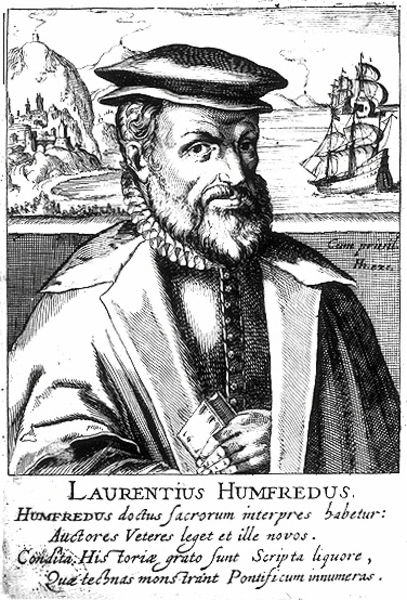
Titel: Bildnis des Laurentius Humphrey
Künstler: Hendrik (d.Ä.) Hondius
Institution: (Seriendruck)
Schlagwörter: berg, dunkel, felsen, hand, himmel, mann, meer, schatten, umhang, wasser, landschaft, see, stadt, ufer, finger, frankreich, grau, hell, hintergrund, hut, licht, mund, nase, ohr, schwarz, stirn, weiss, zeichnung, blick, bart, jacke, kappe, wand, augen, falten, kragen, rahmen, rembrandt, spitze, vollbart, ärmel, bild, bildnis, halskrause, herr, portrait, porträt, signatur, horizont, häuser, hügel, rauch, land, gewand, halbfigur, mantel, kaufmann, lippen, locken, renaissance, anhöhe, boot, turm, kopfbedeckung, küste, schiff, schiffe, schrift, segel, segelboot, segelschiff, berge, kette, dorf, mauer, grafik, graphik, grenze, rand, hafen, masten, inschrift, brauen, büste, pupillen, robe, rüschen, knöpfe, knopfleiste, revers, weste, segler, name, buch, burg, vulkan, druck, schraffur, radierung, stich, titel, schwarzweiß, text, krause, aufschrift, halbprofil, wams, entdecker, seefahrer, kupferstich, raster, legende, latein, leuchtfeuer, lateinisch, segekl, mühlradkragen, schaube, sticj, kragne, seegelschiff, humfredus, laurentius, laurentius humfredus, lauretius, lorenz humfred, lemann, facrorum, lkegende, hbuch, stafdt